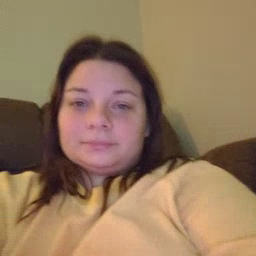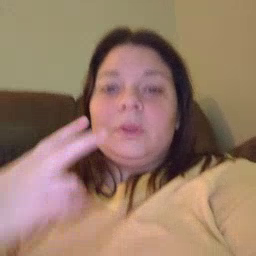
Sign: gum